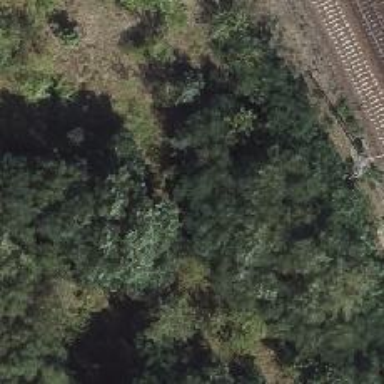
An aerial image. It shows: Abandoned railway with historical significance.